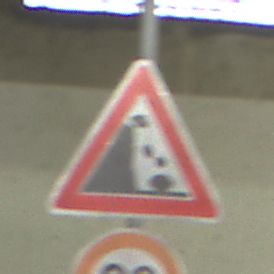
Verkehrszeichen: SteinschlagLinks
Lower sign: Geschwindigkeit20
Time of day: NotSpecified
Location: Indoor (Special)
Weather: NotSpecified
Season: NotSpecified
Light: Artificial